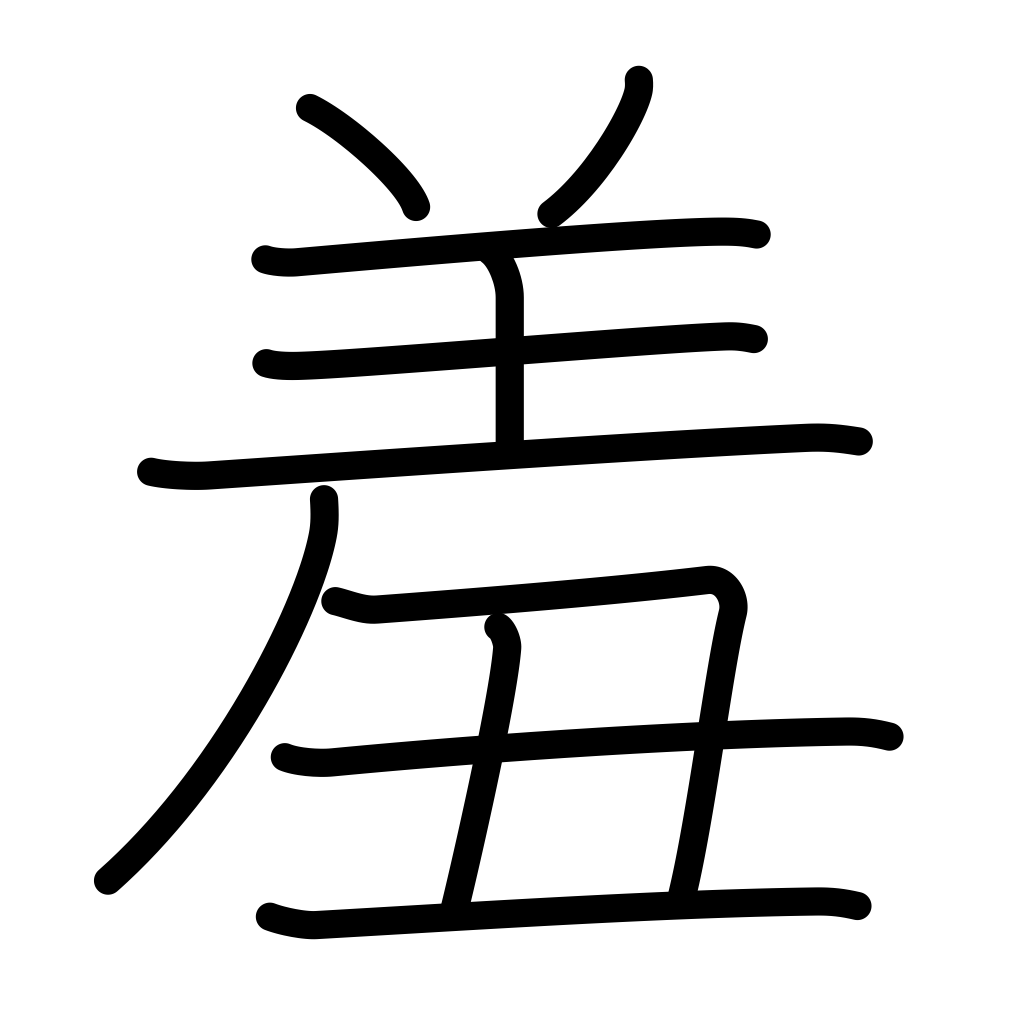
Meaning: feel ashamed